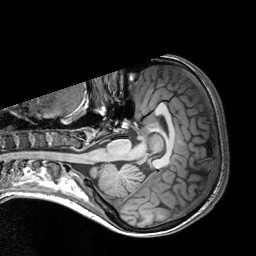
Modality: T1w
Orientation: axial